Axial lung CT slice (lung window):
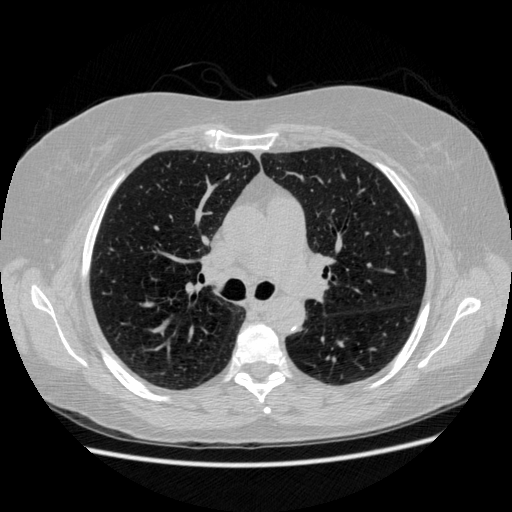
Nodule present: no